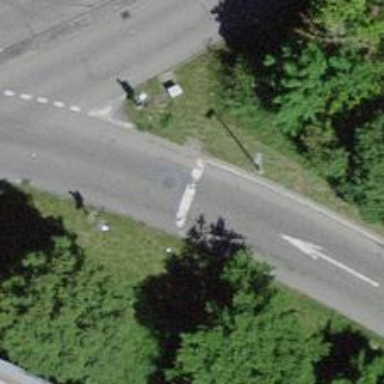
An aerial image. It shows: Road with traffic signals.